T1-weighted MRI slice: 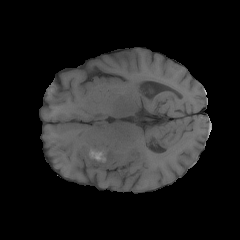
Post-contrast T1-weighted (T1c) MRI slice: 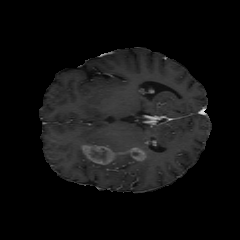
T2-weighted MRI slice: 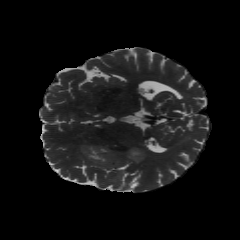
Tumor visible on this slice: yes